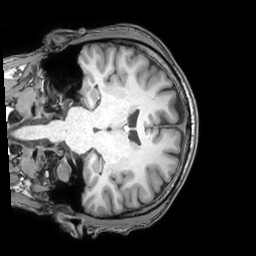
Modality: T1w
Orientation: coronal
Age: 38
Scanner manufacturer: philips
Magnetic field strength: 3 T
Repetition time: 0.007 s
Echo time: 0.003501 s